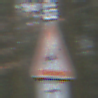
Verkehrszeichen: WildwechselLinks
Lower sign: RichtungsangabeDurchPfeile5
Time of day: Midday
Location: Outdoor (Nature)
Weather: Overcast
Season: NotSpecified
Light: Natural